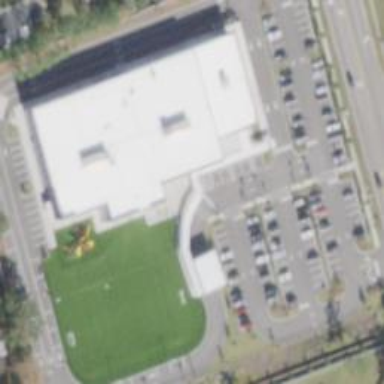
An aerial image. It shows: School building.